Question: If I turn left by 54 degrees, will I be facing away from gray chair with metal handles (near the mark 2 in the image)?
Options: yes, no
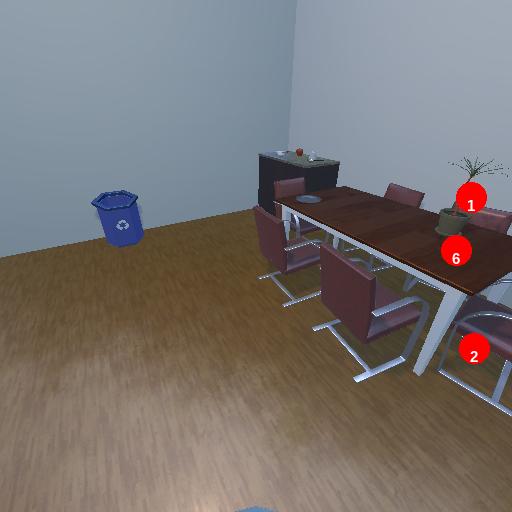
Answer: yes